九年级 · 变换几何
如图, $\triangle A D E$ 是由 $\triangle A B C$ 逆时针旋转 $40^{\circ}$ 得到的图形, 若 $D$ 恰好在 $B C$边上, 且 $\angle B A E=126^{\circ}$, 则 $\angle E=(\quad)$.

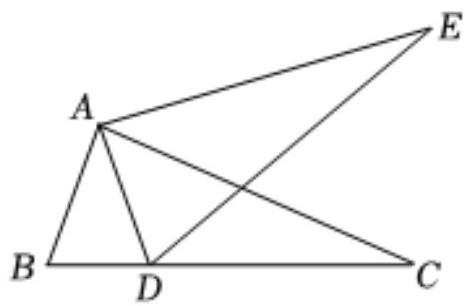
A. $24^{\circ}$

B. $34^{\circ}$

C. $25^{\circ}$

D. $40^{\circ}$

答案: A
解析: 解：由旋转的性质可知, $A B=A D, \angle B=\angle A D E, \angle B A D=40^{\circ}$,
$\because \angle B A E=126^{\circ}$,

$\therefore \angle D A E=\angle B A E-\angle B A D=126^{\circ}-40^{\circ}=86^{\circ}$,

$\because A B=A D$,

$\therefore \angle B=\angle A D B$,

$\because \angle B A D+\angle B+\angle A D B=180^{\circ}$,

$\therefore \angle B=70^{\circ}$,

$\therefore \angle A D E=70^{\circ}$,

$\because \angle D A E+\angle A D E+\angle E=180^{\circ}$,

$\therefore \angle E=180^{\circ}-86^{\circ}-70^{\circ}=24^{\circ}$,

故选: A.

由旋转的性质可知, $A B=A D, \angle B=\angle A D E, \angle B A D=40^{\circ}$, 根据三角形内角和定理, 得到 $\angle D A E=86^{\circ}$,再结合等边对等角的性质, 得到 $\angle A D E=70^{\circ}$, 即可求出 $\angle E$ 的度数.

本题考查了旋转的性质, 三角形内角和定理, 等腰三角形的性质, 熟练掌握旋转的性质是解题关键.